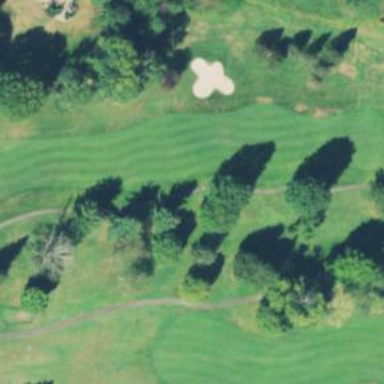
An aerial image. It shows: Golf fairway in the image.